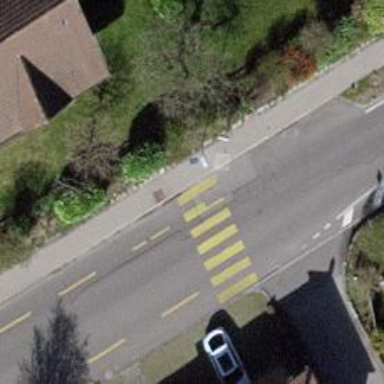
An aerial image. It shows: Uncontrolled zebra crossing on the road.